Question: We have installed C# 3.5 application in the server. and installed the client app in each client using Map drive.
. (main.exe developed using Centura languge). But shell.exe () is not opening in client. shows below message.
I am pretty sure that Shell.exe is launched. because this exe is using devExpres control. and
If normal file not found error, message box will have default windows theme.

regards,
Anand
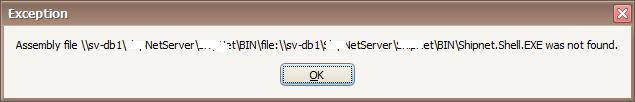
Answer: I would bet on the duplicated path part. Instead of '\sv-db1\serverin
ile:\sv-db1\serverin\shell.exe', I believe it should be 'file:\sv-db1\serverin\shell.exe' or '\sv-db1\serverin\shell.exe'.